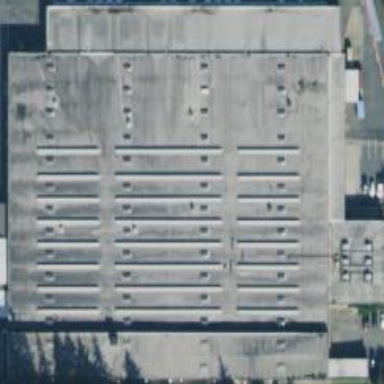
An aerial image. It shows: Building used as post depot.